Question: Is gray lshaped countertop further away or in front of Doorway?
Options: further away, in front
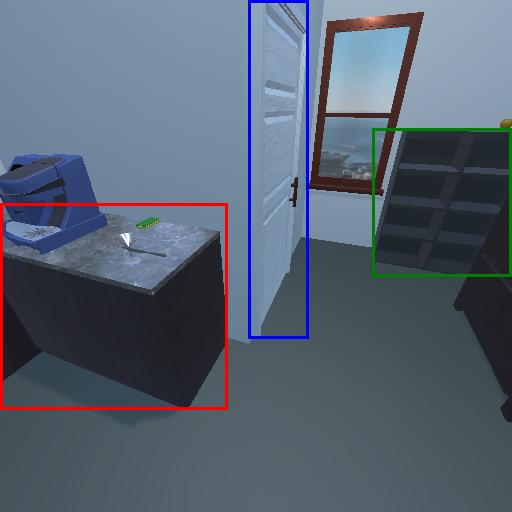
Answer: further away